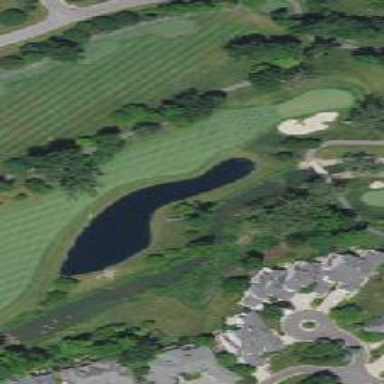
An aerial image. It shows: Picturesque scene of golf course with lateral water hazard.